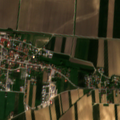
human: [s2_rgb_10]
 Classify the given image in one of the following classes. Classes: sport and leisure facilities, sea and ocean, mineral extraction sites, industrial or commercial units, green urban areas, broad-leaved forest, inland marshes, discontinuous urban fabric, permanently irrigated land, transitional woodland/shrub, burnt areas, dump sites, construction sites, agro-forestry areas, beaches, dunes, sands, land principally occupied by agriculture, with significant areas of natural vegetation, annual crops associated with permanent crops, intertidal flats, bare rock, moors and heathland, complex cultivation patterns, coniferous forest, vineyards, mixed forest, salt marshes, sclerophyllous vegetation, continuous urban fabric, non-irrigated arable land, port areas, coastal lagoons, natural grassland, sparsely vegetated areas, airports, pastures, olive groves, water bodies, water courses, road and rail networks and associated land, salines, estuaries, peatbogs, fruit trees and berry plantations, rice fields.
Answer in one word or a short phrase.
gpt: discontinuous urban fabric, road and rail networks and associated land, non-irrigated arable land